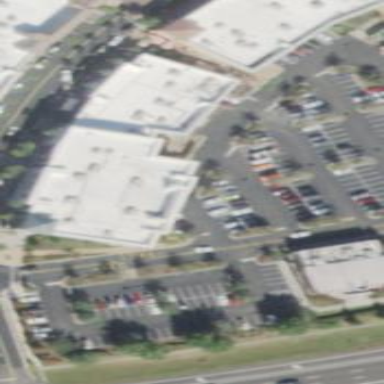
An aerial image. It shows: Retail building.